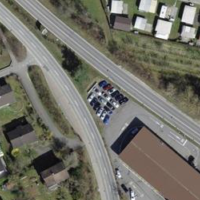
EUNIS habitat code: 57
Species observed at this site:
Tettigonia viridissima